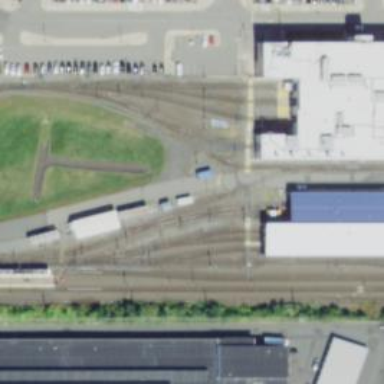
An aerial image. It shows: Light rail yard with electrified contact lines.